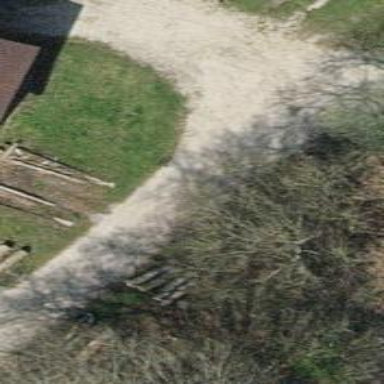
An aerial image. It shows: Gravel alley designated as service road.